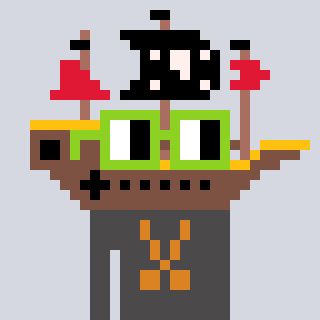
a pixel art character with square light green glasses, a pirateship-shaped head and a grayscale-colored body on a cool background